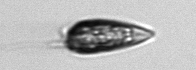
Label: Prorocentrum_triestinum